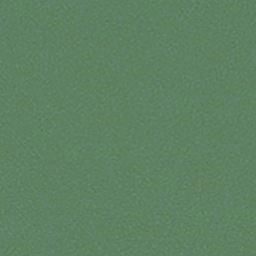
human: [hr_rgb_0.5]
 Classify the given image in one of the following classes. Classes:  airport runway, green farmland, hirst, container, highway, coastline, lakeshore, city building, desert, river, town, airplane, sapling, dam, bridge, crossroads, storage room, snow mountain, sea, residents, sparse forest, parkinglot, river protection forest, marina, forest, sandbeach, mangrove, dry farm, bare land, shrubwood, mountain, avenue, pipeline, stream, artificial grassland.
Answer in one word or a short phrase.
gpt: sea